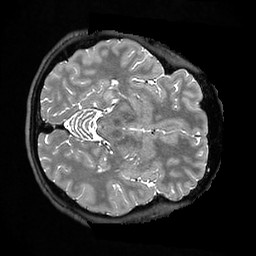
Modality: T2w
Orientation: axial
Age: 22
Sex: male
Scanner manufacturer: ge
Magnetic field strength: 3 T
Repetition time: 3.202 s
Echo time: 0.06703 s